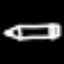
Label: pencil